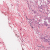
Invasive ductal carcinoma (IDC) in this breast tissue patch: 1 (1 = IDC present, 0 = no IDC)